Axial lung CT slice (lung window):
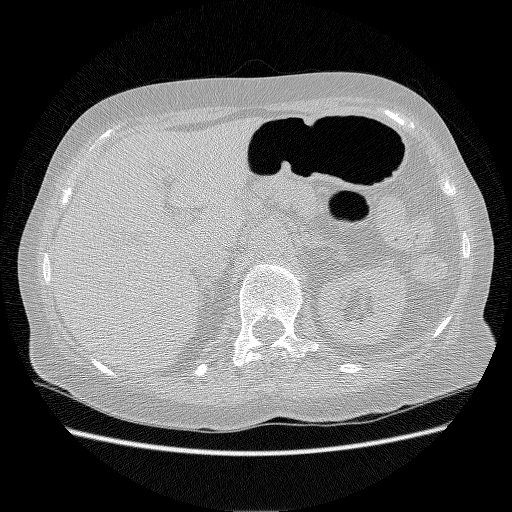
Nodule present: no